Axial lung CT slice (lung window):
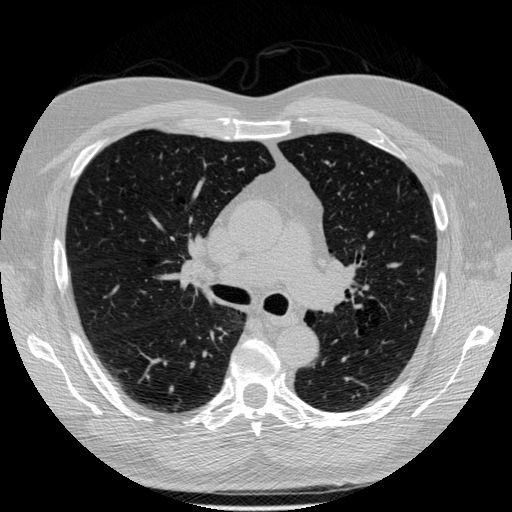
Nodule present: no